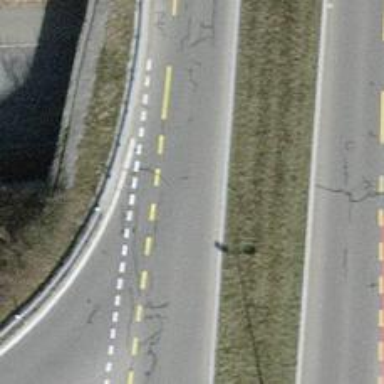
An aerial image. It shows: Asphalt road on secondary bridge.